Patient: sex F, age 68
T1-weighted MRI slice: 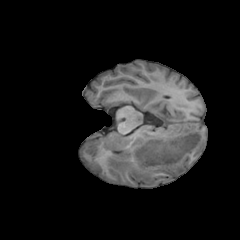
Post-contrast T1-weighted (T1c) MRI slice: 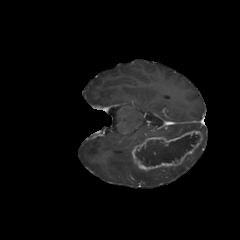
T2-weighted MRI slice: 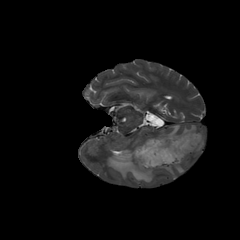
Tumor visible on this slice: yes
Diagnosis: Glioblastoma, IDH-wildtype
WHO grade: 4